Interaction volume radius: 5 \u00c5
Interaction volume height: 45 \u00c5
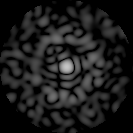
Disorder parameter: 0.8621